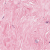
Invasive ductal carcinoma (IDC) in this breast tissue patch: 0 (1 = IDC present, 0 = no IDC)